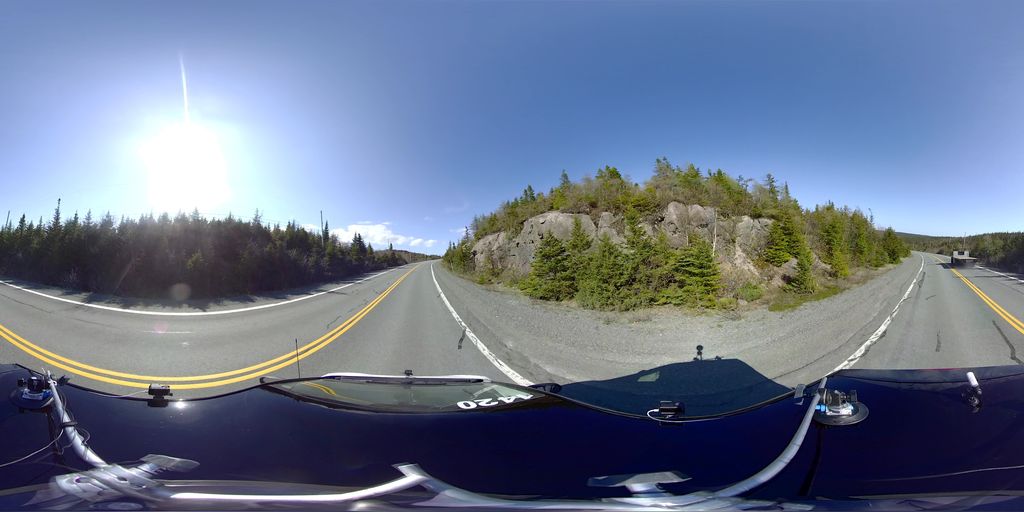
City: st_johns